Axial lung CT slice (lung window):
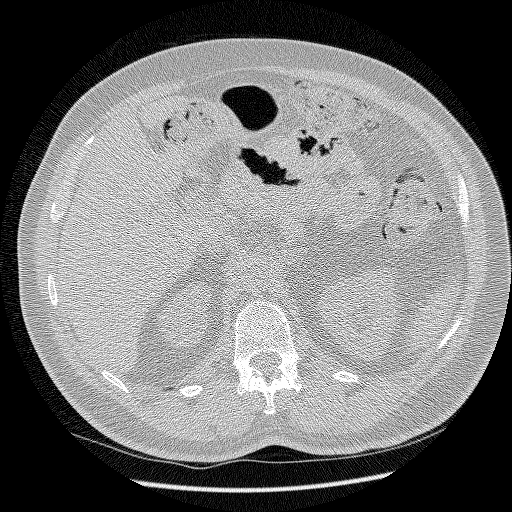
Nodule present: no